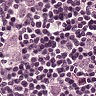
Metastatic tissue present: yes